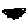
Label: zigzag